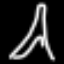
Label: The Eiffel Tower